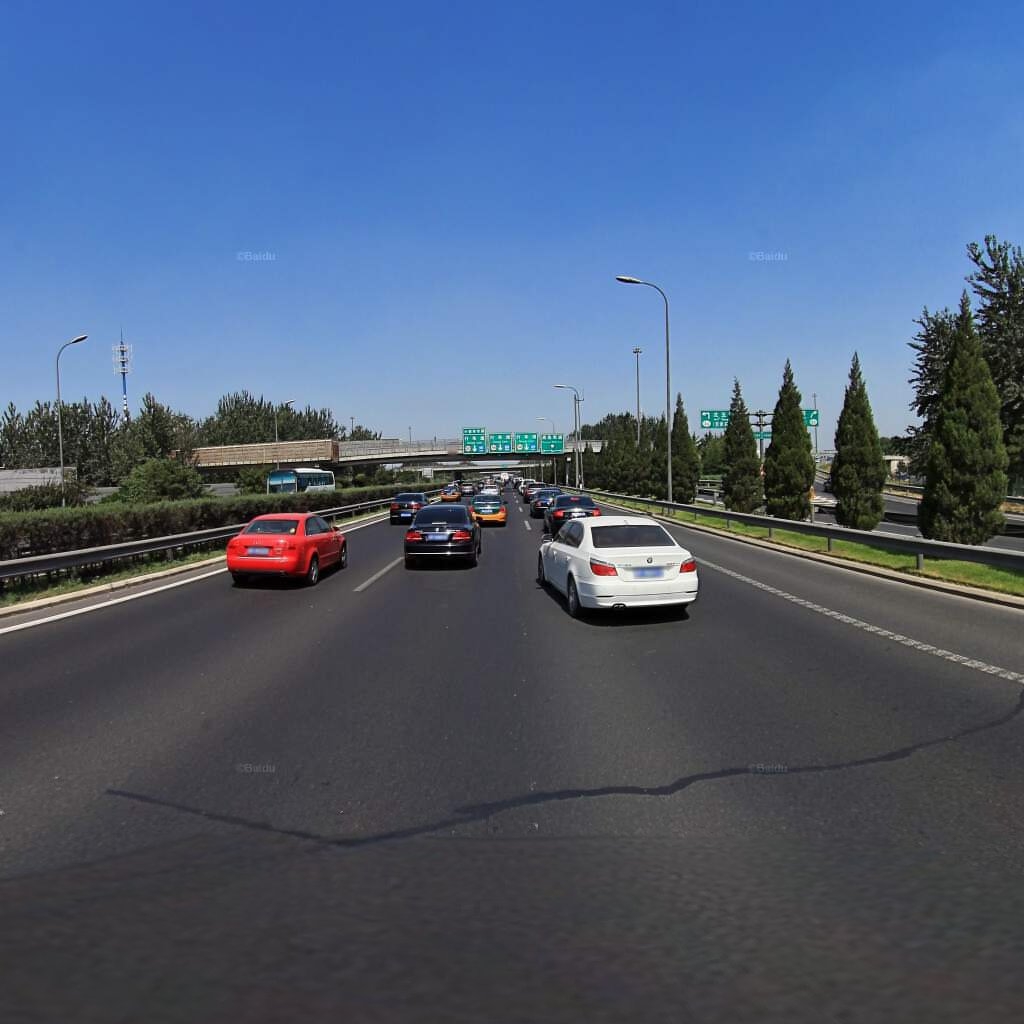
Region: Chaoyang
Road damage annotations: transverse patch